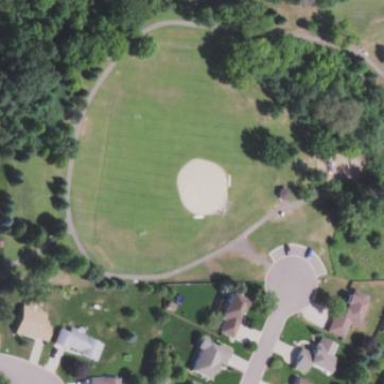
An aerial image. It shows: Baseball pitch for leisure land activities.